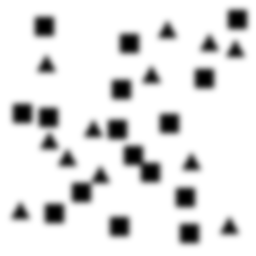
Squares: 16
Triangles: 12
Stars: 0
Total shapes: 28